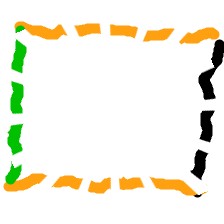
Shape: rectangle